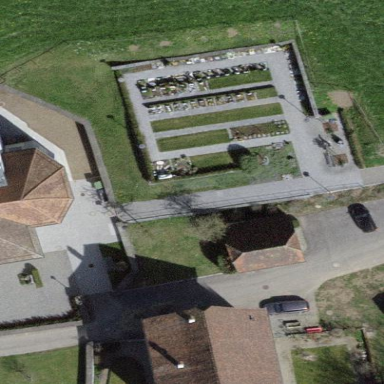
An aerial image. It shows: Grave yard.